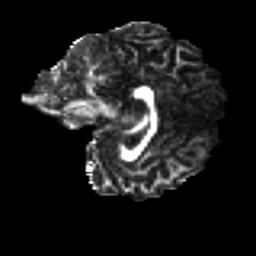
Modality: FA
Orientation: sagittal
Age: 22
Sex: female
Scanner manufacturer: ge
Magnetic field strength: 3 T
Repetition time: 7.8 s
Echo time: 0.0606 s